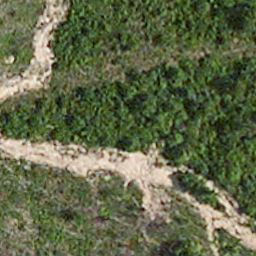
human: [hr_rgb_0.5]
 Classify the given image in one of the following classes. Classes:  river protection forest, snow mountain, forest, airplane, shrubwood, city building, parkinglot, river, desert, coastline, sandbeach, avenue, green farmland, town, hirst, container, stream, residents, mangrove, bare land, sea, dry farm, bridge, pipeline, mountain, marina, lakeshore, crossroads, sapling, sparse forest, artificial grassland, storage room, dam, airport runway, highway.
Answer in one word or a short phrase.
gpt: avenue